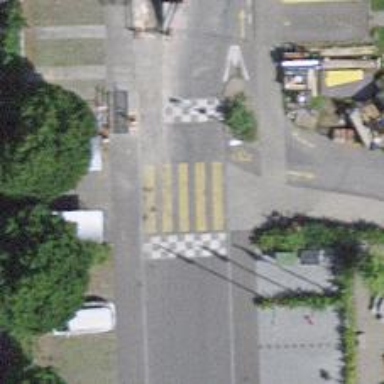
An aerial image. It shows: Footway with zebra crossing.